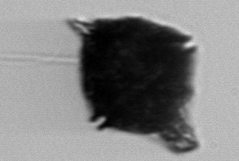
Label: Gonyaulax